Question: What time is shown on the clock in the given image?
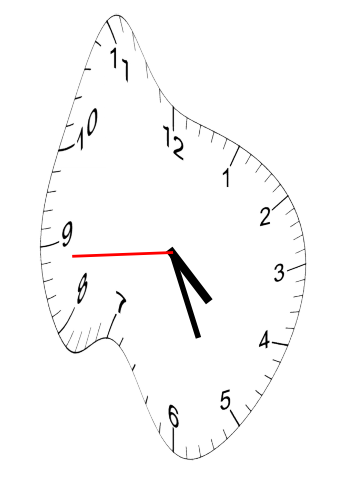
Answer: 04:25:44